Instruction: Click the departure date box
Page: home
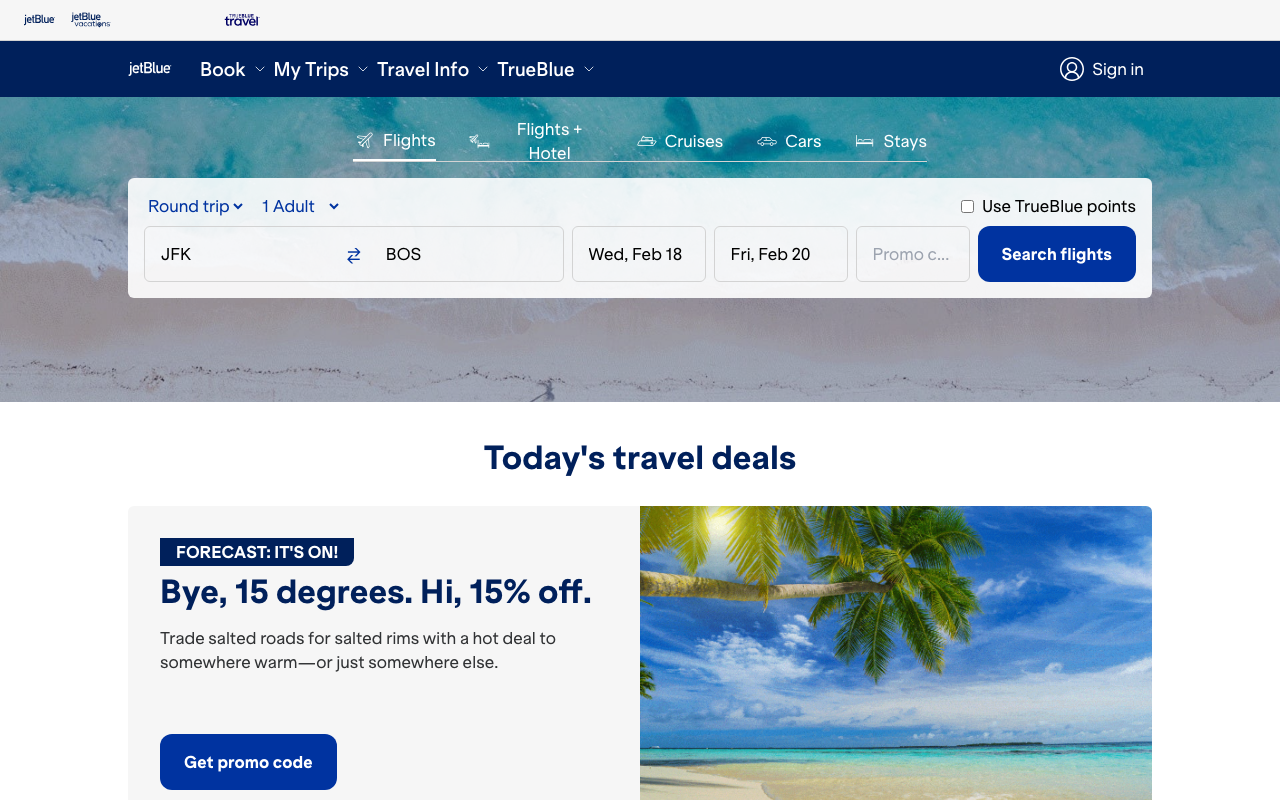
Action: click